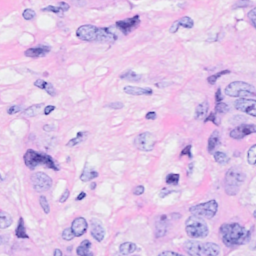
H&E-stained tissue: Breast